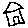
Label: house